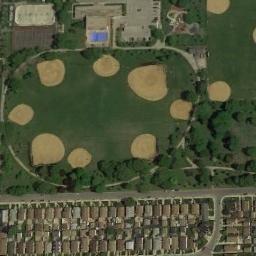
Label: baseball_diamond